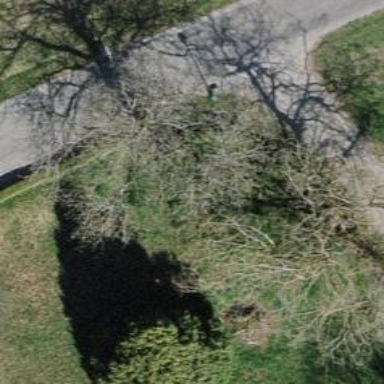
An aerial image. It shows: Bench.